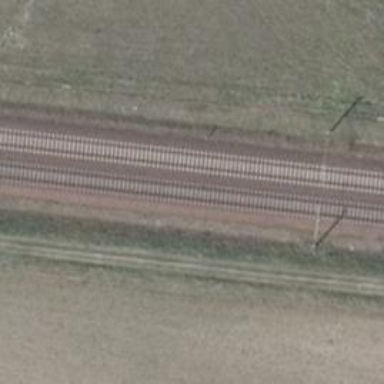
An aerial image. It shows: Solitary milestone along the railway.